Question: I am using PrimeNG in my Angular project. I am trying to make the table elements show in "stack" mode when responsive, which should be a simple thing according to the <URL>.
Yet it does not work in my code, the rows don't get stacked for small screen sizes:

Here is my 'component.html':
'''
<div class="card">
<p-table responsiveLayout="stack" [value]="questions">
<ng-template pTemplate="caption">
<h5 class="p-m-0">Trial Table</h5>
</ng-template>
<ng-template pTemplate="header" let-columns>
<tr>
<th pSortableColumn="main">Question <p-sortIcon field="main"></p-sortIcon></th>
<th pSortableColumn="content">Content <p-sortIcon field="content"></p-sortIcon></th>
<th pSortableColumn="timeToRead">Time To Read <p-sortIcon field="timeToRead"></p-sortIcon></th>
<th pSortableColumn="timeToRecord">Time To Record <p-sortIcon field="timeToRecord"></p-sortIcon></th>
</tr>
</ng-template>
<ng-template pTemplate="body" let-question let-columns="columns">
<tr>
<td><span class="p-column-title">Question</span>{{question.main}}</td>
<td><span class="p-column-title">Content</span>{{question.content}}</td>
<td><span class="p-column-title">Time To Read</span>{{question.timeToRead}}</td>
<td><span class="p-column-title">Time To Record</span>{{question.timeToRecord}}</td>
</tr>
</ng-template>
</p-table>
</div>
'''
Here is a light version of my 'component.ts':
'''
import { Component } from '@angular/core';
@Component({
selector: 'app-questions',
templateUrl: './questions.component.html',
})
export class QuestionsComponent {
questions = [{ main: 'valueA', content: 'valueB', timeToRead: 'valueC', timeToRecord: 'valueD' }];
}
'''
My 'package.json':
'''
{
"name": "something",
"version": "0.0.0",
"private": true,
"scripts": {
"ng": "ng",
"start": "ng serve",
"build": "ng build",
"watch": "ng build --watch --configuration development",
"test": "ng test"
},
"dependencies": {
"@angular/animations": "~12.0.3",
"@angular/cdk": "^12.2.2",
"@angular/common": "~12.0.3",
"@angular/compiler": "~12.0.3",
"@angular/core": "~12.0.3",
"@angular/fire": "^6.1.5",
"@angular/forms": "~12.0.3",
"@angular/localize": "~12.0.3",
"@angular/platform-browser": "~12.0.3",
"@angular/platform-browser-dynamic": "~12.0.3",
"@angular/router": "~12.0.3",
"@ng-bootstrap/ng-bootstrap": "^10.0.0",
"@types/video.js": "^7.3.19",
"bootstrap": "^5.0.1",
"color": "^3.1.3",
"firebase": "^8.6.7",
"ngx-papaparse": "^5.0.0",
"primeflex": "^2.0.0",
"primeicons": "^4.1.0",
"primeng": "^12.0.0-rc.1",
"reading-time": "^1.3.0",
"recordrtc": "^5.6.2",
"rxjs": "~6.6.0",
"swiper": "^6.7.0",
"tslib": "^2.1.0",
"video.js": "^7.12.3",
"videojs-record": "^4.5.0",
"webrtc-adapter": "^8.0.0",
"zone.js": "~0.11.4"
},
"devDependencies": {
"@angular-devkit/build-angular": "~12.0.3",
"@angular/cli": "^12.1.4",
"@angular/compiler-cli": "~12.0.3",
"@types/jasmine": "~3.6.0",
"@types/jest": "^26.0.23",
"@types/mocha": "^8.2.2",
"@types/node": "^12.20.15",
"jasmine-core": "~3.7.0",
"karma": "~6.3.0",
"karma-chrome-launcher": "~3.1.0",
"karma-coverage": "~2.0.3",
"karma-jasmine": "~4.0.0",
"karma-jasmine-html-reporter": "^1.5.0",
"typescript": "~4.2.3"
}
}
'''
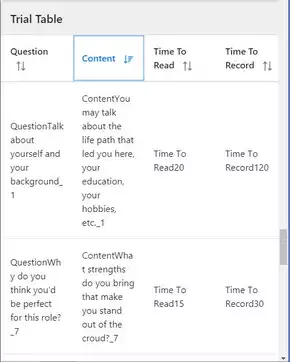
Answer: There is a property which you can bind to.
If you add '[responsive]="true"' to your 'p-table' component, it should work correctly.